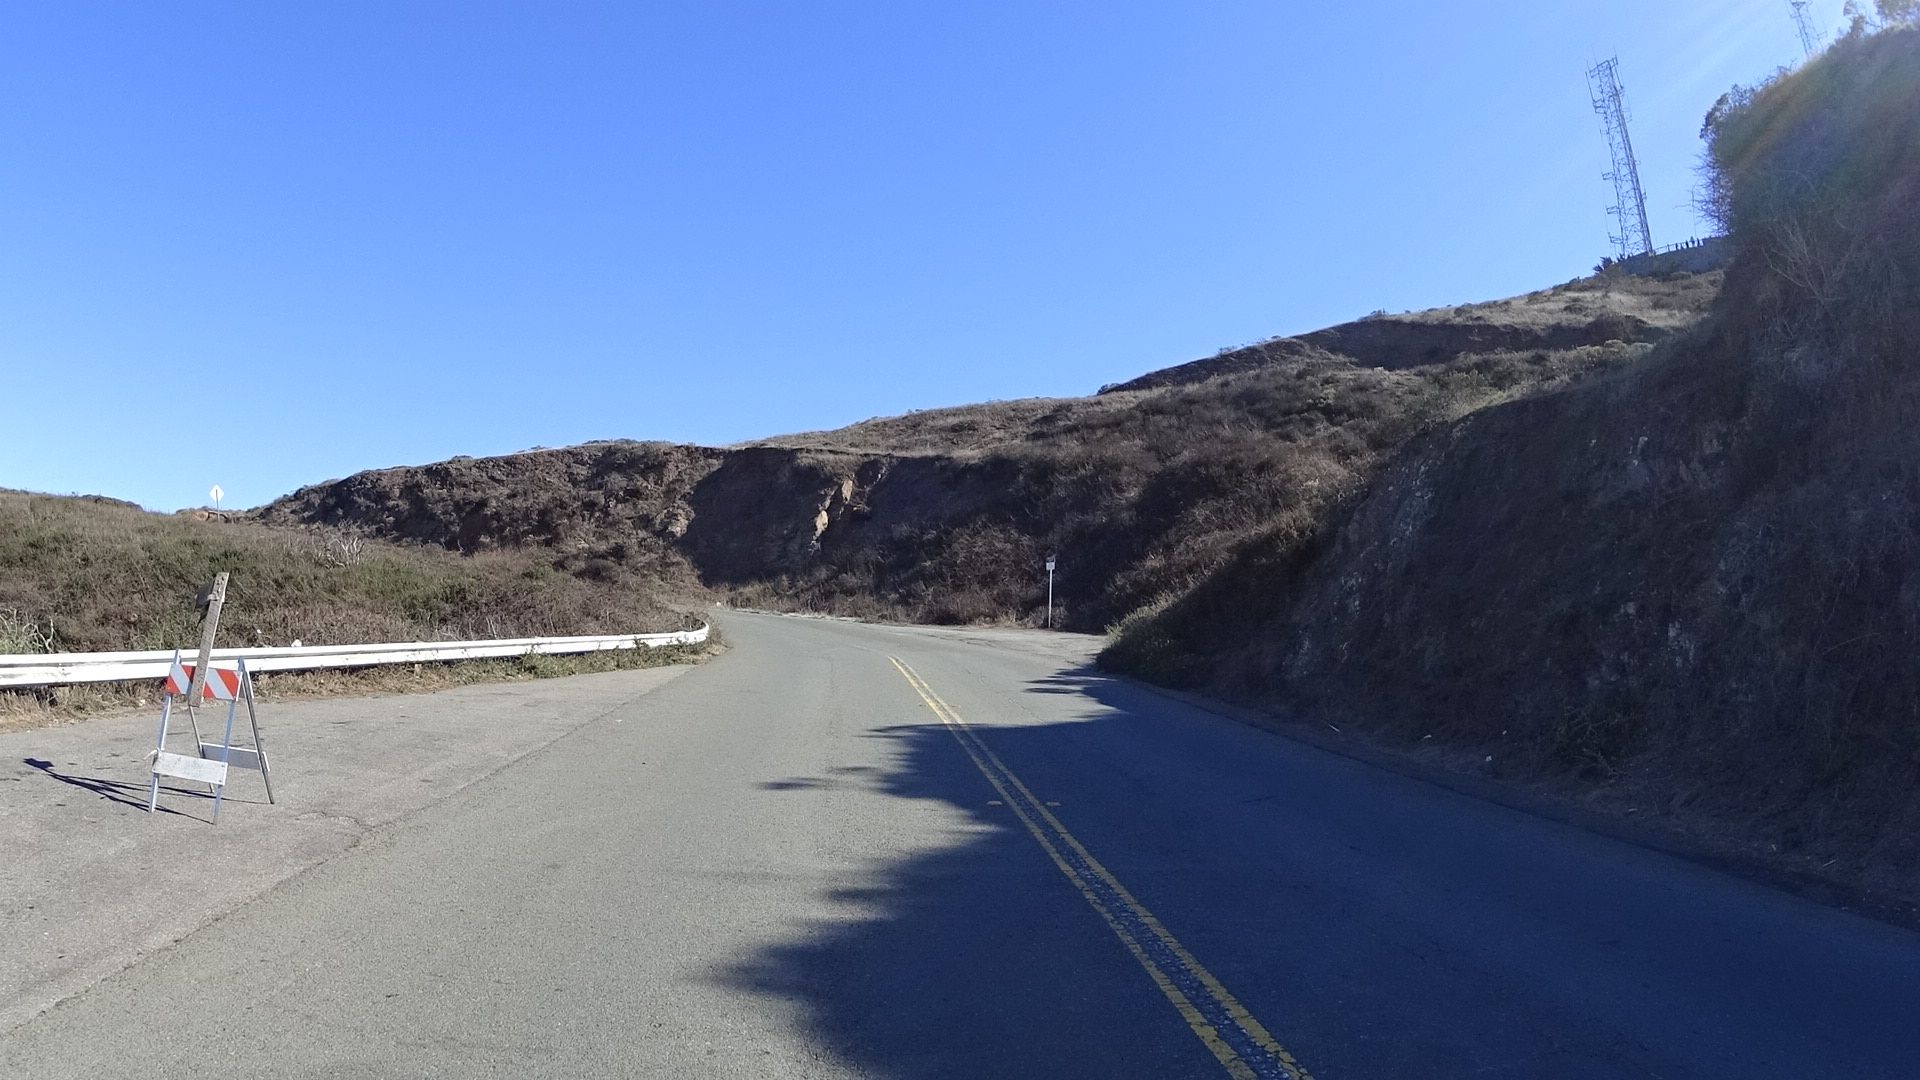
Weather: clear
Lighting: day
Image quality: good
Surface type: cycling surface
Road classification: cycleway, tertiary
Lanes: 2
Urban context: urban centre
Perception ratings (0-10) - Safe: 1.62, Lively: 0.6, Beautiful: 8.03, Boring: 7.27, Depressing: 8.42, Wealthy: 2.2